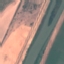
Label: River